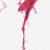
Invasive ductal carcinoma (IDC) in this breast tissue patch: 0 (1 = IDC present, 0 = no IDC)